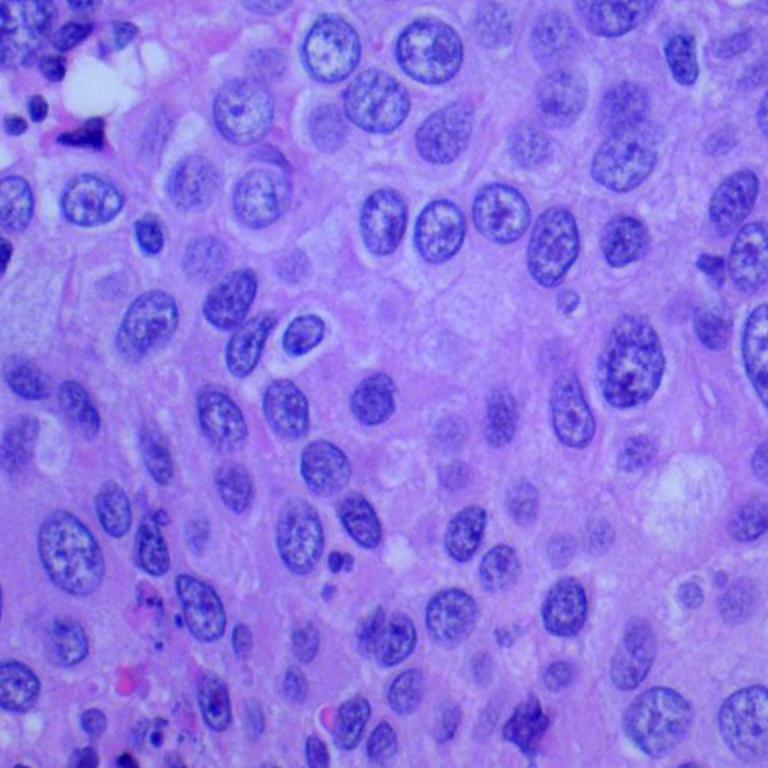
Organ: lung
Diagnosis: squamous carcinomas